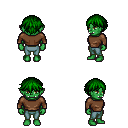
a pixel art fantasy rpg character, female body template, orc, green skin, brown long-sleeve shirt, teal pants, green short bangs hairstyle, four views (front, back, left, right), 2x2 character sprite sheet, small pixel art, hard edges, no anti-aliasing